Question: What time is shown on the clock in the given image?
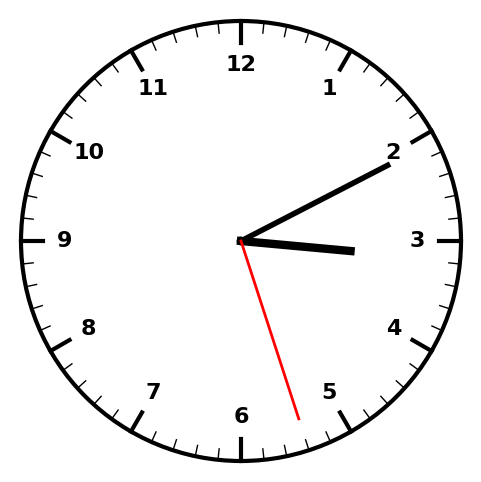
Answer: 03:10:27